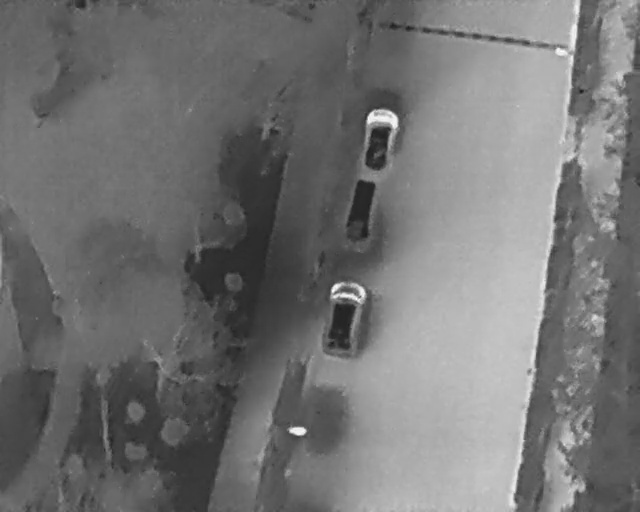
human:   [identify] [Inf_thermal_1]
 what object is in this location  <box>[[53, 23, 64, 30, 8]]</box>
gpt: <ref>1 medium car at the top</ref>

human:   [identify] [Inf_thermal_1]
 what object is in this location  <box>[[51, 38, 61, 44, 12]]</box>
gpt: <ref>1 medium car at the center</ref>